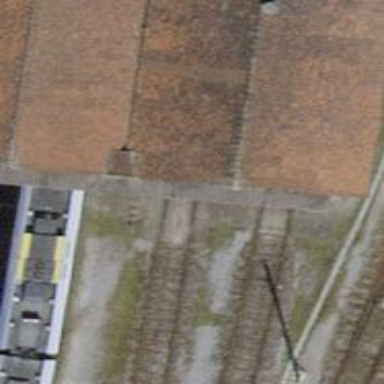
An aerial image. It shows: Railway yard with single rail track. The electrified track has contact line for power supply.